Question: In My application I want show the autocompletetext view in Dialog window , If run my application I can not show the dialog window from MainActivity. can any one help me.
## MainActivity.java
'''
public class MainActivity extends Activity {
private static Context context;
Button okButton;
public void onCreate(Bundle savedInstanceState) {
super.onCreate(savedInstanceState);
setContentView(R.layout.activity_main);
final View addView = getLayoutInflater().inflate(R.layout.activity_main, null);
MainActivity.context = getApplicationContext();
Button search = (Button)findViewById(R.id.btn_save);
search.setOnClickListener(showSearch);
}
private OnClickListener showSearch = new OnClickListener()
{
public void onClick(View v)
{
CityListDialog obj=new CityListDialog(context, COUNTRIES);
}
};
public static Context getAppContext() {
return MainActivity.context;
}
static final String[] COUNTRIES = new String[] {
"Afghanistan", "Albania", "Algeria", "American Samoa", "Andorra",
"Angola", "Anguilla", "Antarctica", "Antigua and Barbuda",
"Argentina","Armenia", "Aruba", "Australia", "Austria", "Azerbaijan",
"Bahrain", "Bangladesh", "Barbados", "Belarus", "Belgium"
};
}
'''
## CityListDialog.java
'''
public class CityListDialog extends Dialog implements OnClickListener {
private ListView list;
private EditText filterText = null;
ArrayAdapter<String> adapter = null;
private static final String TAG = "CityList";
public CityListDialog(Context context, String[] cityList) {
super(context);
setContentView(R.layout.citylistview);
this.setTitle("Select City");
filterText = (EditText) findViewById(R.id.EditBox);
filterText.addTextChangedListener(filterTextWatcher);
list = (ListView) findViewById(R.id.List);
adapter = new ArrayAdapter<String>(context, android.R.layout.simple_list_item_1, cityList);
list.setAdapter(adapter);
list.setOnItemClickListener(new OnItemClickListener() {
@Override
public void onItemClick(AdapterView<?> a, View v, int position, long id) {
Log.d(TAG, "Selected Item is = "+list.getItemAtPosition(position));
}
});
}
public void onClick(View v) {
}
private TextWatcher filterTextWatcher = new TextWatcher() {
public void afterTextChanged(Editable s) {
}
public void beforeTextChanged(CharSequence s, int start, int count,int after) {
}
public void onTextChanged(CharSequence s, int start, int before,int count) {
adapter.getFilter().filter(s);
}
};
@Override
public void onStop(){
filterText.removeTextChangedListener(filterTextWatcher);
}
}
'''

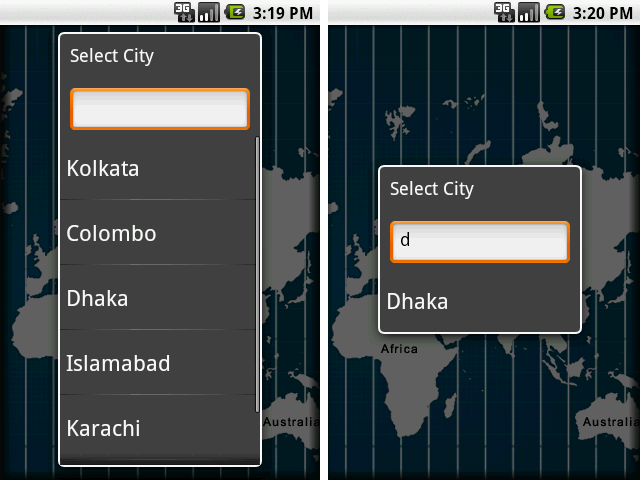
Answer: I don't see '.show();'
So to fix I think that you must do
'''
CityListDialog obj=new CityListDialog(context, COUNTRIES);
obj.show();
'''